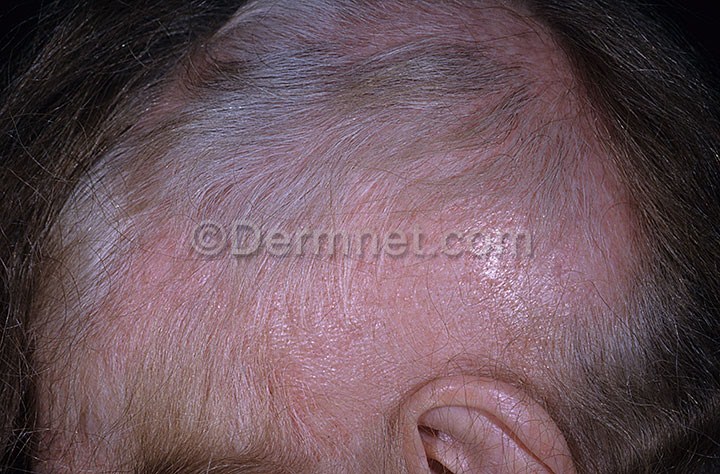
Disease: Hair Loss Photos Alopecia and other Hair Diseases